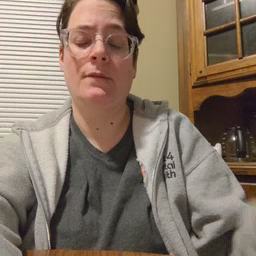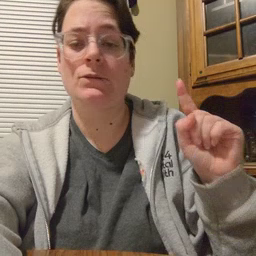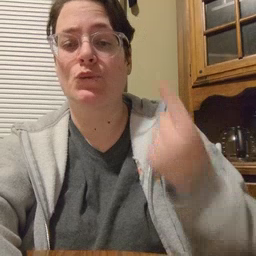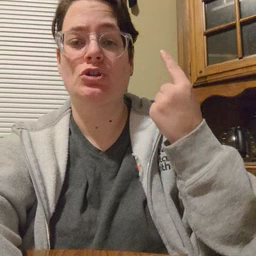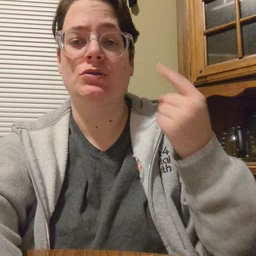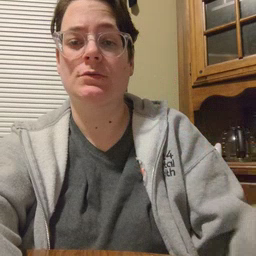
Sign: first